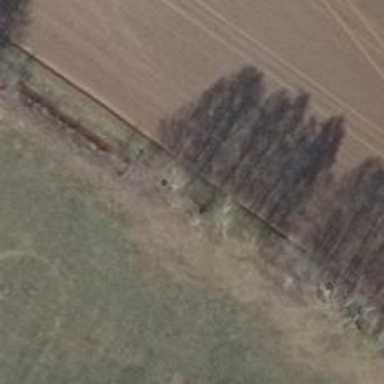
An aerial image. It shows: Row of trees in natural setting.